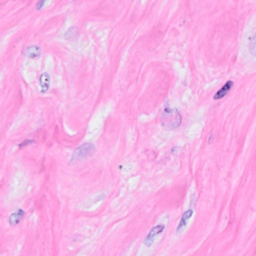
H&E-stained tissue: Breast